Question:
This is my current code : <URL>
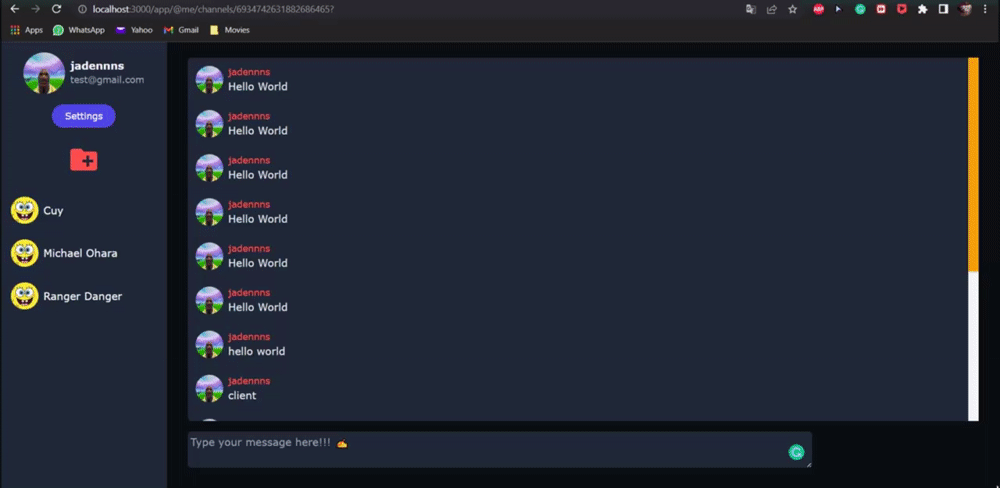
Answer: '''
import React, { useEffect, useRef } from 'react'
const Messages = ({ messages }) => {
const messagesEndRef = useRef(null)
const scrollToBottom = () => {
messagesEndRef.current?.scrollIntoView({ behavior: "smooth" })
}
useEffect(() => {
scrollToBottom()
}, [messages]);
return (
<div>
{messages.map(message => <Message key={message.id} {...message} />)}
<div ref={messagesEndRef} />
</div>
)
}
'''